Question: WebOptimization framewooks seems to not works correctly under mono in release mode

However it works fine if i set debug="true" option in web. config
I tried different things found over internet to fix this issue on IIS like setting module:
'''
<modules runAllManagedModulesForAllRequests="true">
<remove name="BundleModule" />
<add name="BundleModule" type="System.Web.Optimization.BundleModule" />
</modules>
'''
Seems routes are not registered properly.
Please advise.
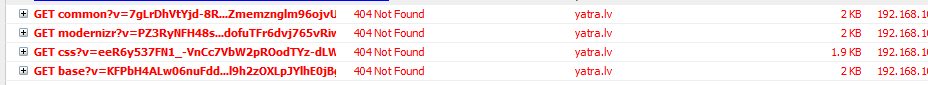
Answer: Found solution myself:
> Also ensure you delete Microsoft.Web.Infrastructure.dll as Mono has its own
implementation of this assembly (Microsoft's implementation is dependent on
IIS).
After i deleted that file from BIN directory - everyting is working fine. Thank you MONO developer team. Answer was found here <URL>
Hope this will help somebody!